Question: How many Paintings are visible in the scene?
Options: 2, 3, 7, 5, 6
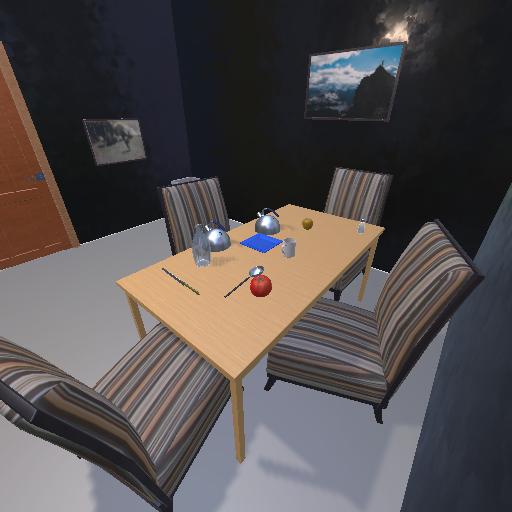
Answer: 2